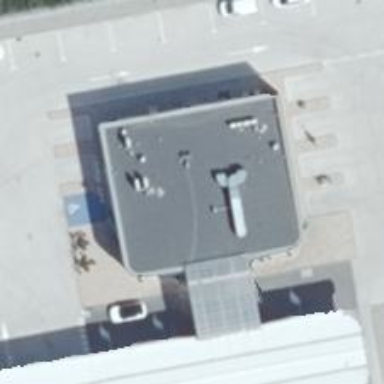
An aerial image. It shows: Fuel station.